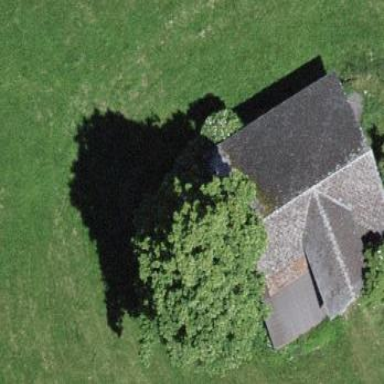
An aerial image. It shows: Rural barn.